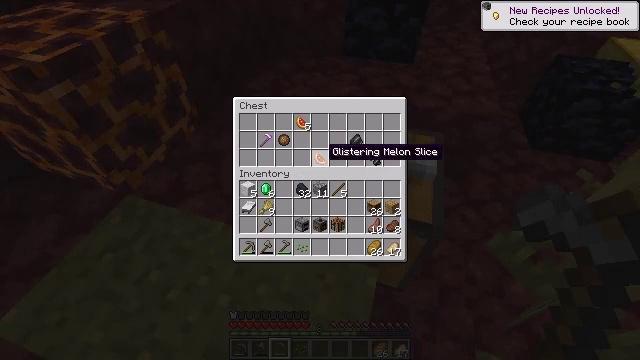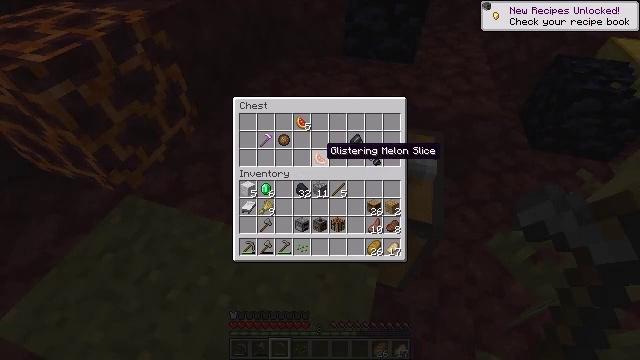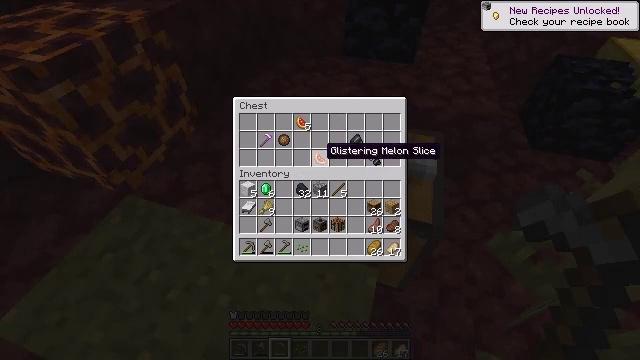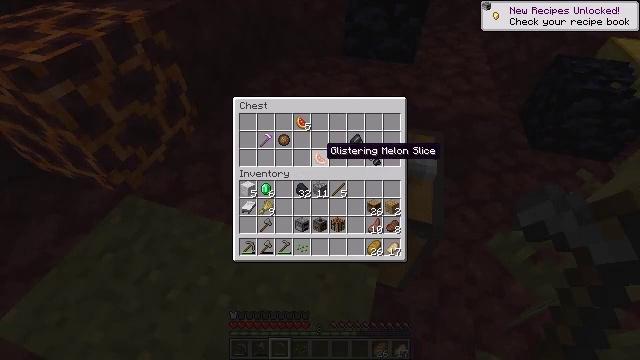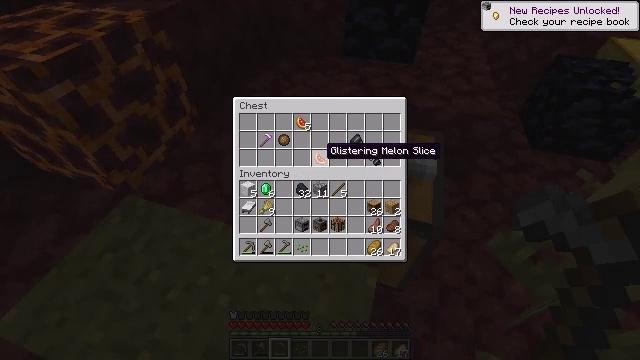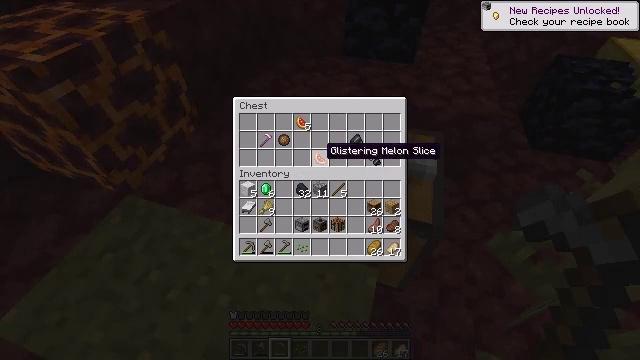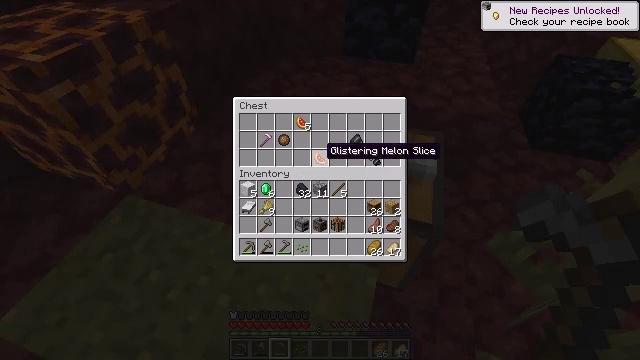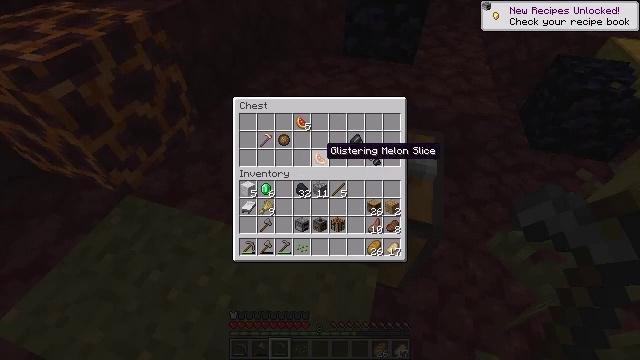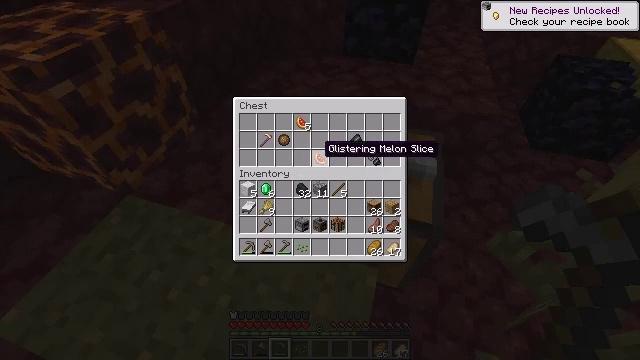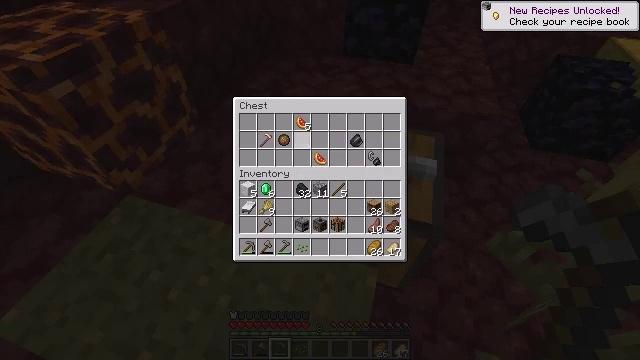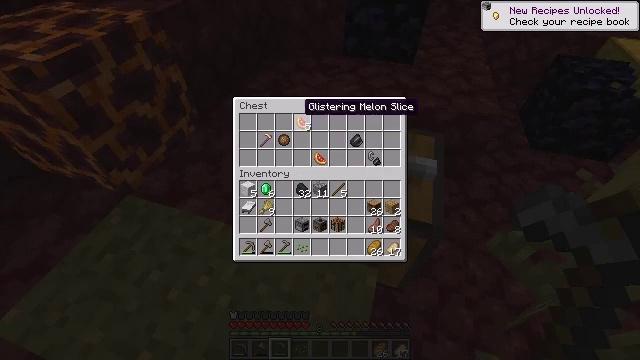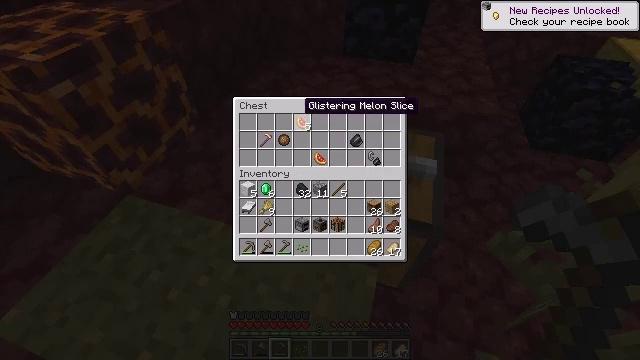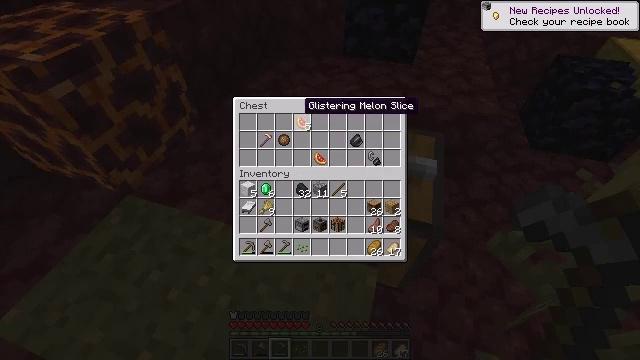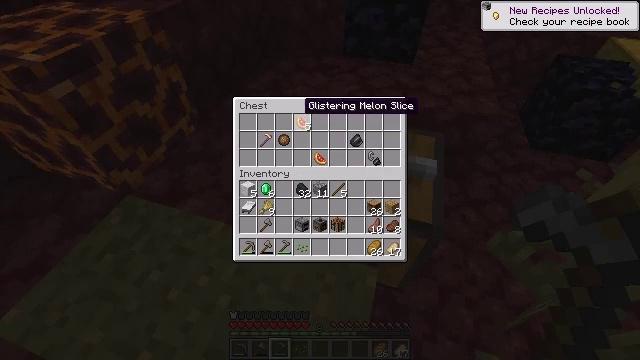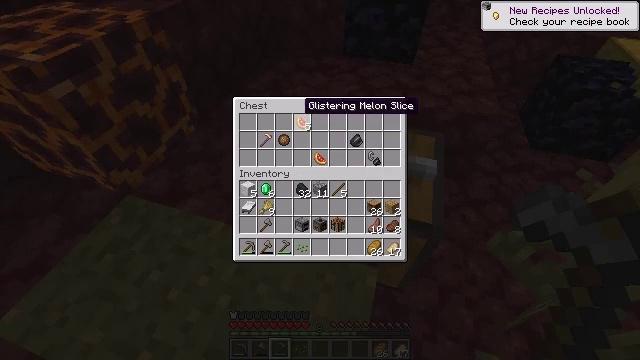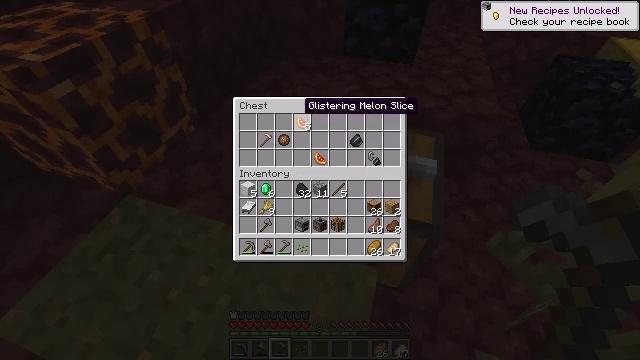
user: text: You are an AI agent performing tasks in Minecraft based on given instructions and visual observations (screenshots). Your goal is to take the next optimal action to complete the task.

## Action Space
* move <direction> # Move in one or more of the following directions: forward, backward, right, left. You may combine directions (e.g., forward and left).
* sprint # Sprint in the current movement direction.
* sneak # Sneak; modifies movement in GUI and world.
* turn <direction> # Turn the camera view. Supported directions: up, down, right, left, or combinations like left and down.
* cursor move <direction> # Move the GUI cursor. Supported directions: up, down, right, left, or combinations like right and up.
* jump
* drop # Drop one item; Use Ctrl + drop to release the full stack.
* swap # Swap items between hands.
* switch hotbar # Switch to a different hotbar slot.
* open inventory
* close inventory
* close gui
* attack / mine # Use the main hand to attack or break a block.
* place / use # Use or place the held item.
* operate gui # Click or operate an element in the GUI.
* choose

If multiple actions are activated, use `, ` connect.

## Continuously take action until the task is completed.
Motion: motion action
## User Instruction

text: Collect a hay block for crafting.
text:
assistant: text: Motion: no_op
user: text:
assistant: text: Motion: no_op
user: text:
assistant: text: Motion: no_op
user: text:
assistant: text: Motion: no_op
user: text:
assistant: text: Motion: no_op
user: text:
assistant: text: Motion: no_op
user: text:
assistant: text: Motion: no_op
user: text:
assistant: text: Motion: sneak
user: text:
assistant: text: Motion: sneak, cursor move left and up
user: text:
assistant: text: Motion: sneak, cursor move left and up
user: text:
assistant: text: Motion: sneak
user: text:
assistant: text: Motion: sneak
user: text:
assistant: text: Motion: sneak
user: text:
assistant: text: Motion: sneak
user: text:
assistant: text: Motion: sneak
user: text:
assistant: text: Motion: sneak
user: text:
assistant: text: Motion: sneak
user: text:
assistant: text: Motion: sneak
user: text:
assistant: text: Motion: sneak
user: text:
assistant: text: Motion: sneak, operate gui
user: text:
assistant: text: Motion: sneak, operate gui
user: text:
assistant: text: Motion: sneak, cursor move right and down, operate gui
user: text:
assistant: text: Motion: sneak, cursor move right and down
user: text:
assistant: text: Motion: sneak
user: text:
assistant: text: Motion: sneak
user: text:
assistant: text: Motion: sneak
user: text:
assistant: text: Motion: sneak
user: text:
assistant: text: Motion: sneak
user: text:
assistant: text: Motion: sneak, operate gui
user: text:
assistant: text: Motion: sneak, operate gui